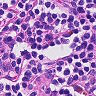
Metastatic tissue present: no